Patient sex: M
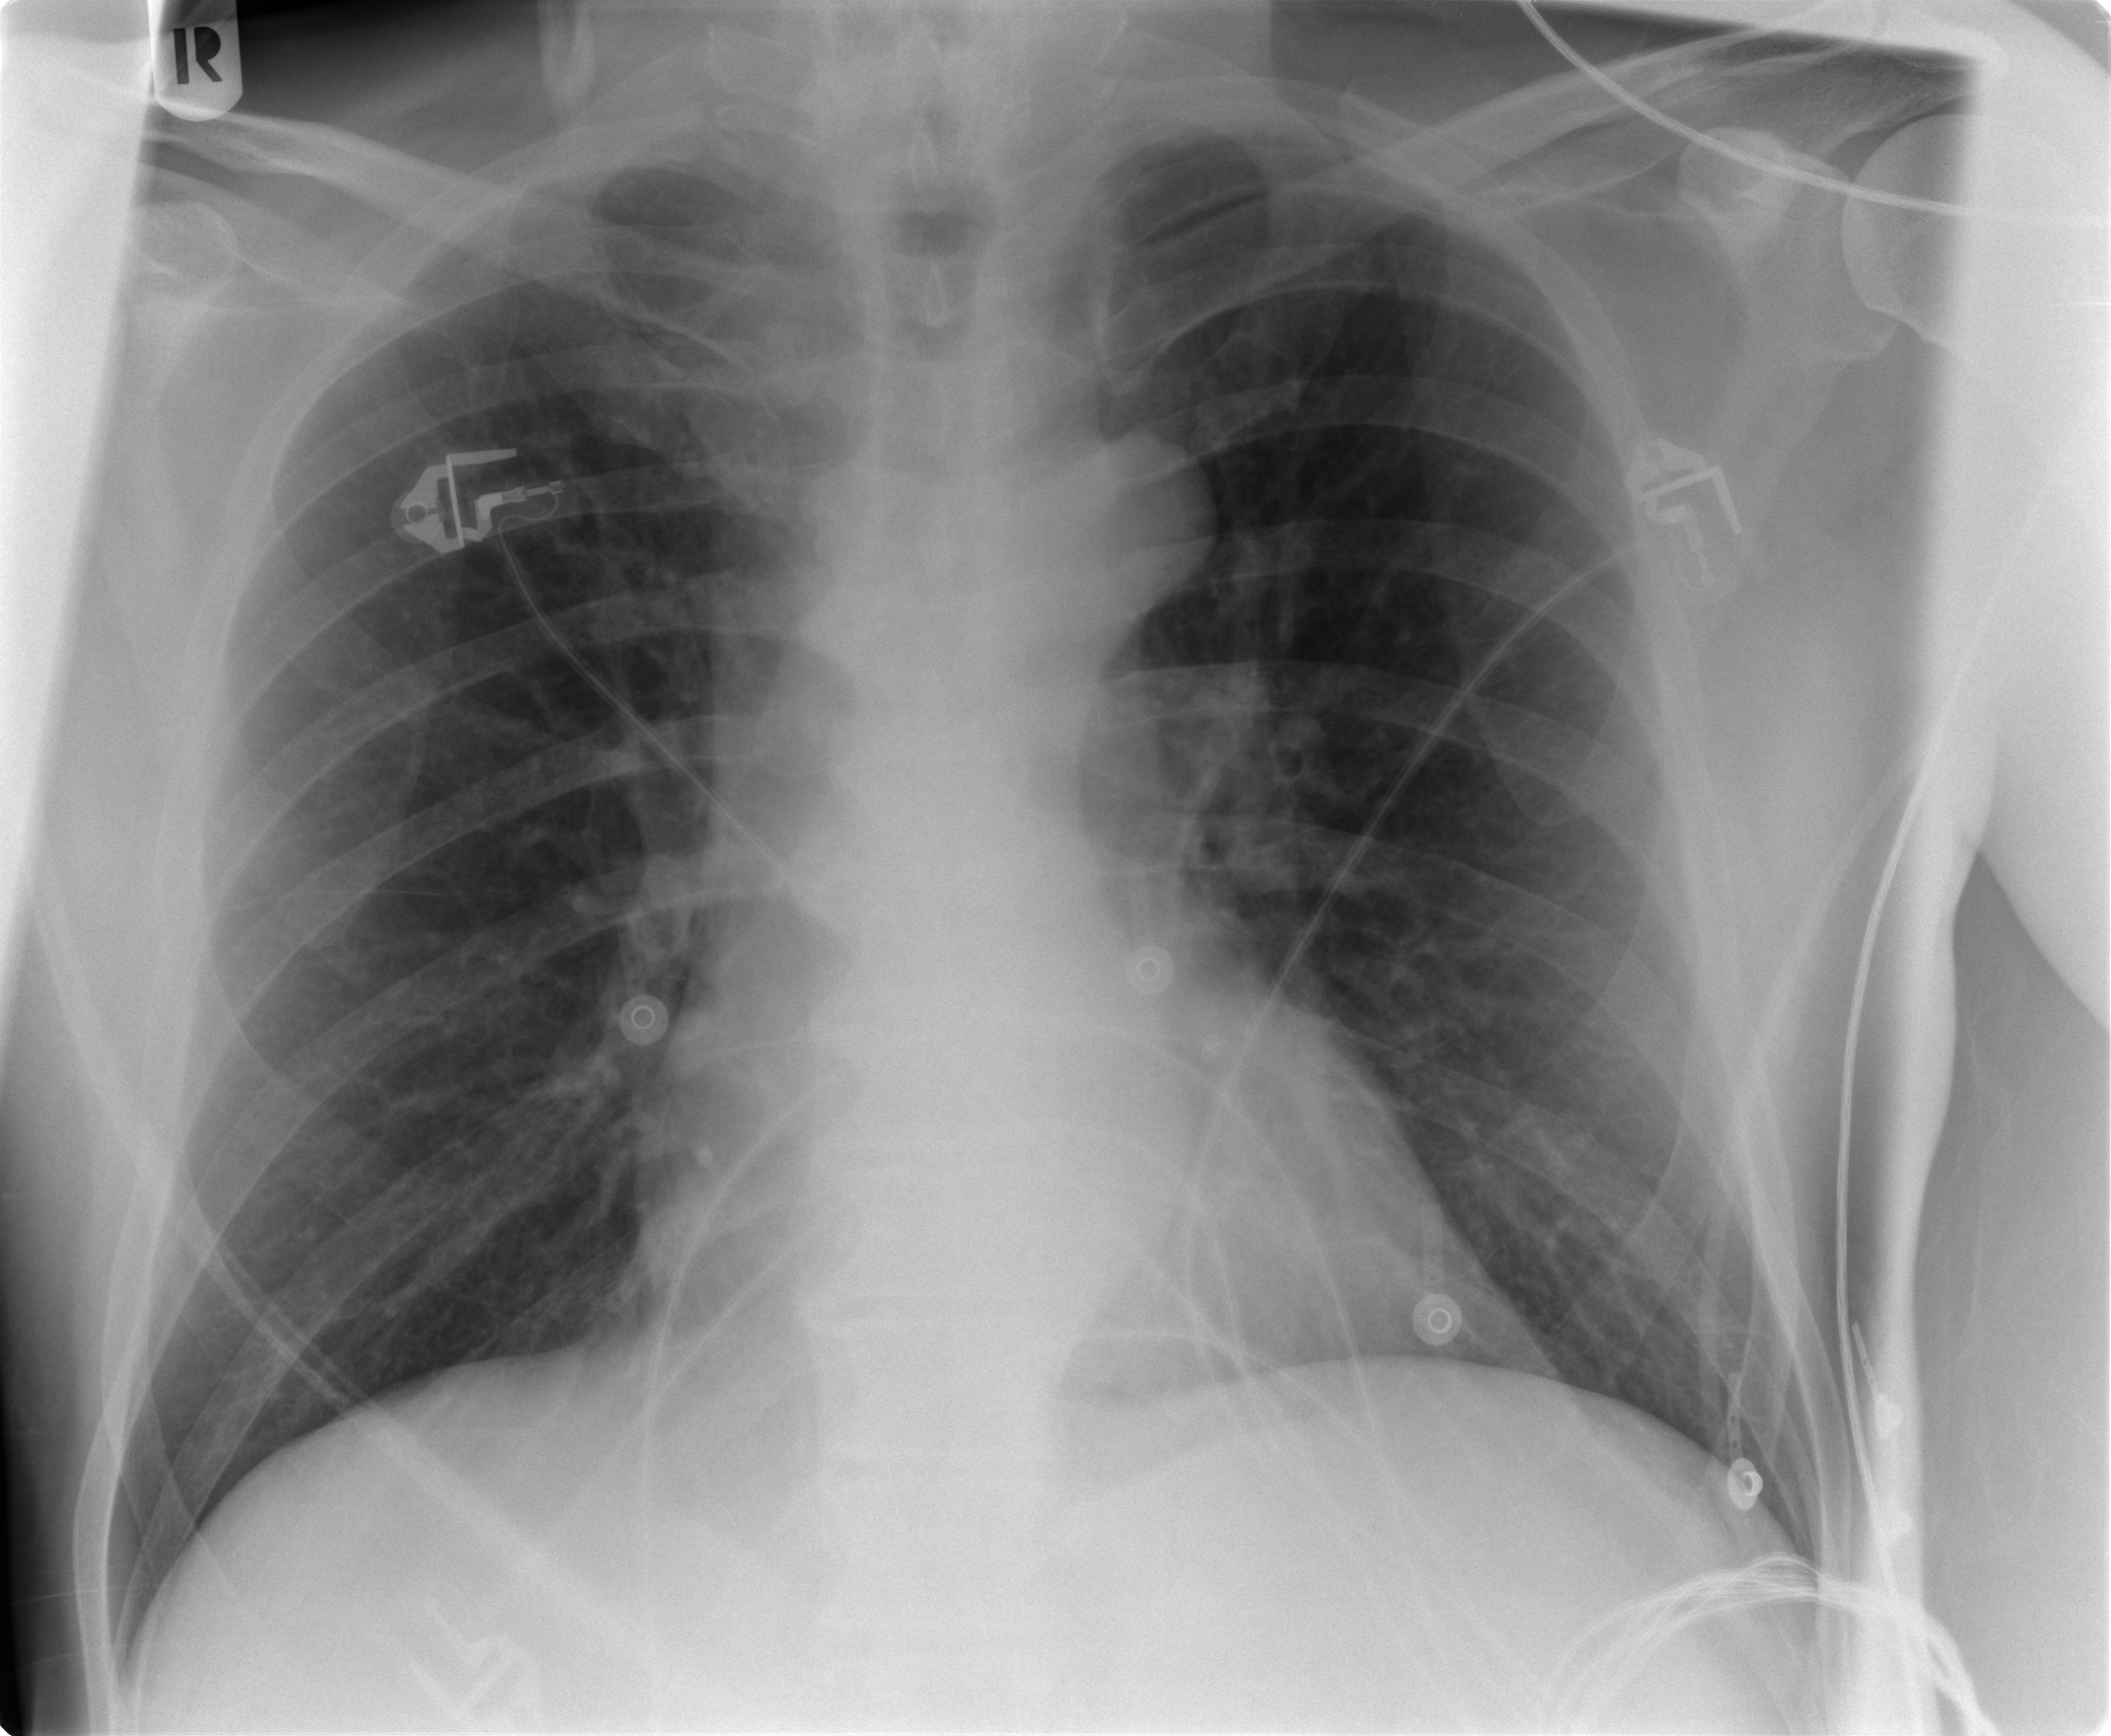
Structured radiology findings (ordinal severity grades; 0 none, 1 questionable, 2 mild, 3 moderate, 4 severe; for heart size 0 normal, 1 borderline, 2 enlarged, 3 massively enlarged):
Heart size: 0
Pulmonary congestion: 1
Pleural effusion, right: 0
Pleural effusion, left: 0
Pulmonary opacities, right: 0
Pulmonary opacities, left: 0
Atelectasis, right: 0
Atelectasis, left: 0